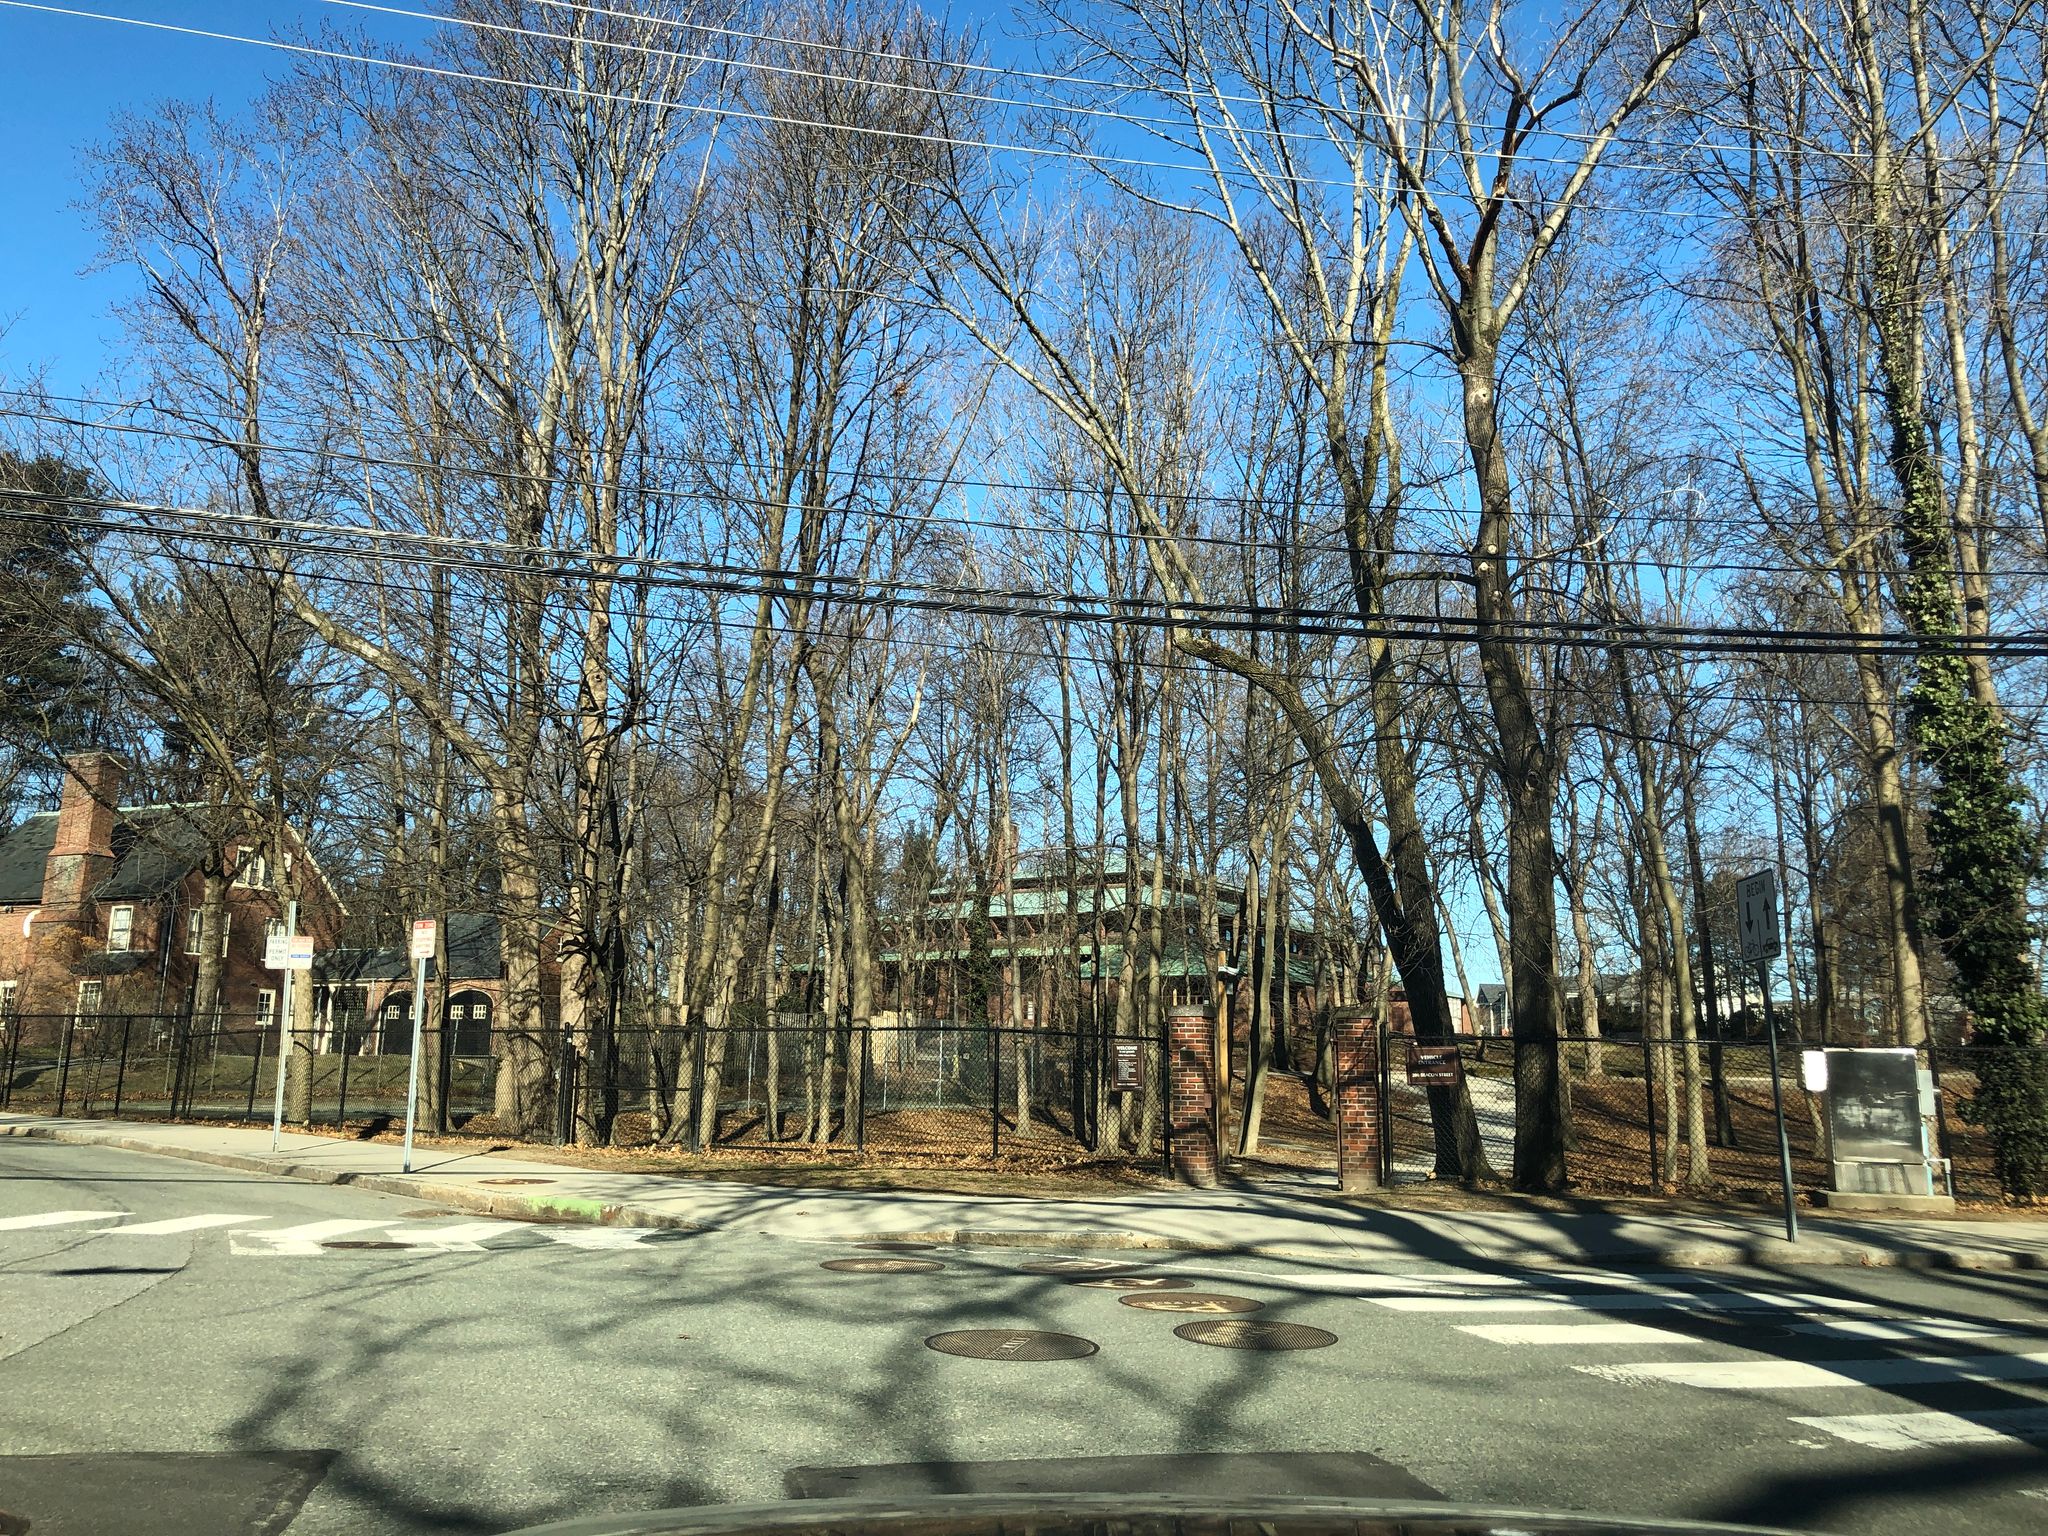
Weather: snowy
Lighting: day
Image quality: good
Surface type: walking surface
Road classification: footway
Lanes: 1
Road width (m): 9.5
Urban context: urban centre
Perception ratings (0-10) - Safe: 5.07, Lively: 7.78, Beautiful: 8.14, Boring: 2.42, Depressing: 3.94, Wealthy: 3.7